Field crop: maize
Growth stage: 2
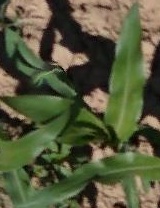
Species: maize